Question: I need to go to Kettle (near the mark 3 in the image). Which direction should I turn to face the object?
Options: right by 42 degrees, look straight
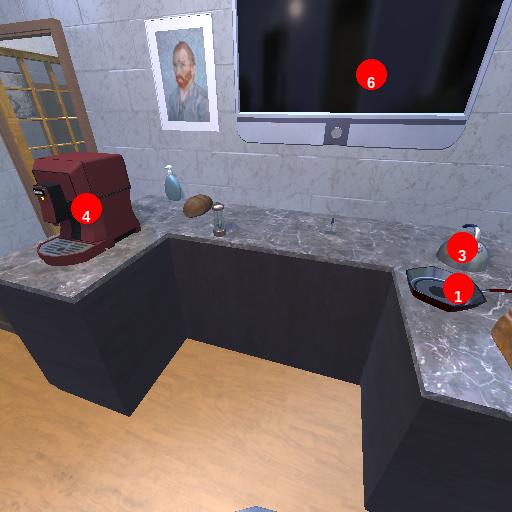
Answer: right by 42 degrees